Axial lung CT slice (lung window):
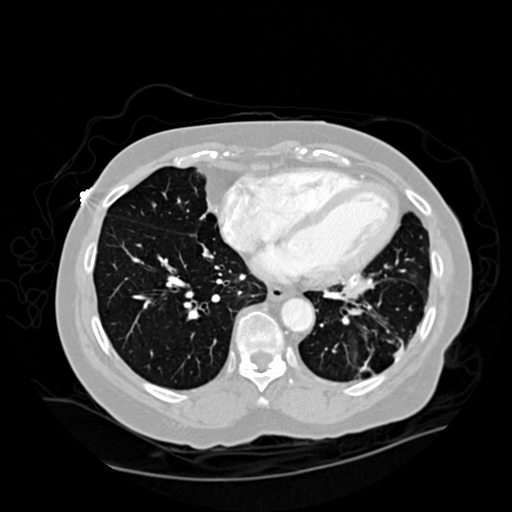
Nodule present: no